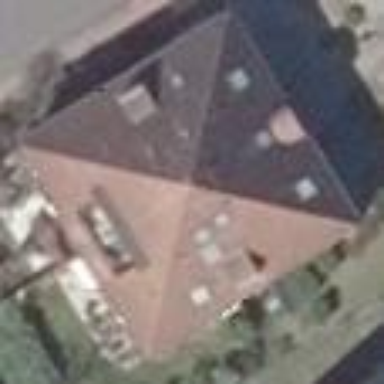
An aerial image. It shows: Residential building with pyramidal roof shape.